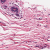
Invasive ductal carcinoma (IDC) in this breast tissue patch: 0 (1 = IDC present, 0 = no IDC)